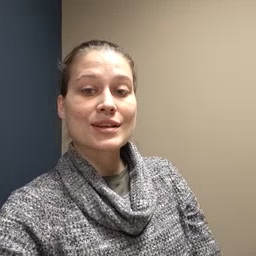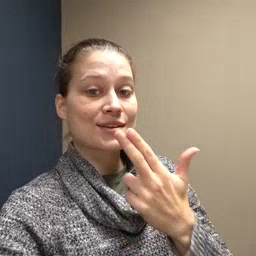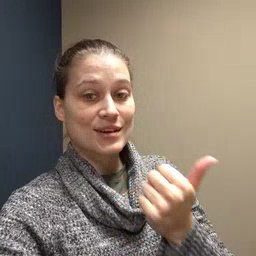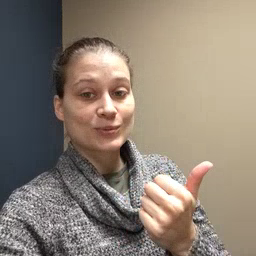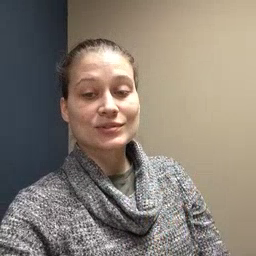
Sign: cute